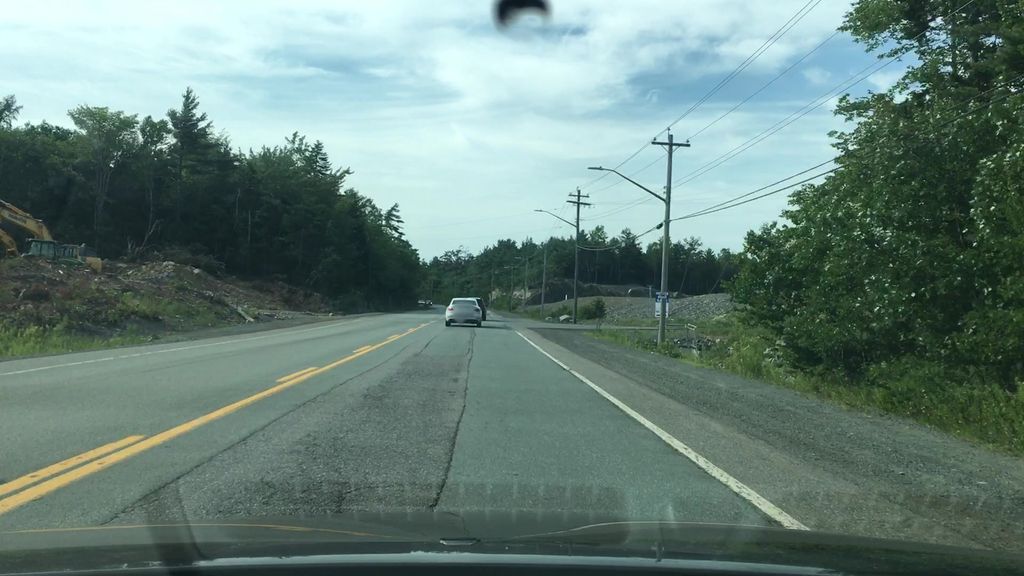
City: halifax